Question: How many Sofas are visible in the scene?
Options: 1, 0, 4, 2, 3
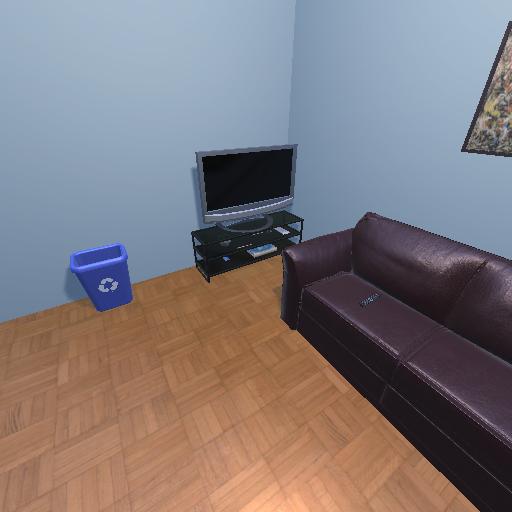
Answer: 1